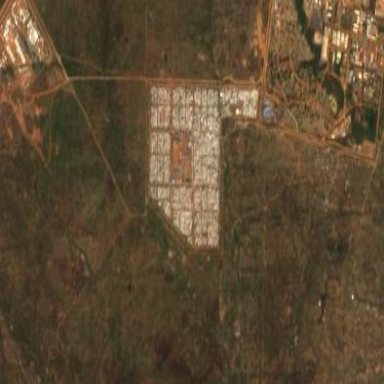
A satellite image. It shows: Shelter within refugee site. The site includes fenced area for internally displaced persons.